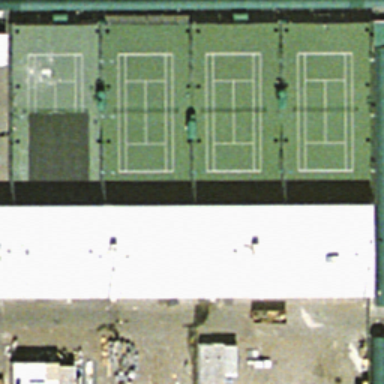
Four tennis courts arranged neatly with some plants and buildings surrounded .